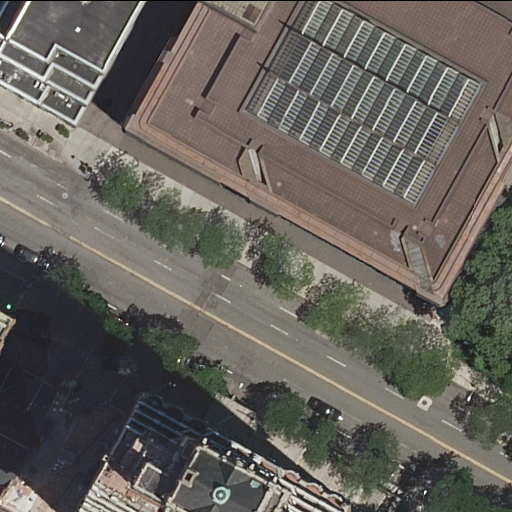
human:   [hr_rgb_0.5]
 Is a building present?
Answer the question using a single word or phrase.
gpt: yes

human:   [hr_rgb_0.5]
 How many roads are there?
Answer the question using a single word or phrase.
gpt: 6

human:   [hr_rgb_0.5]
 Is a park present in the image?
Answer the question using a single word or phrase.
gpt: yes

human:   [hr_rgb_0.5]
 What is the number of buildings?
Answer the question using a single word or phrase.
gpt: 5

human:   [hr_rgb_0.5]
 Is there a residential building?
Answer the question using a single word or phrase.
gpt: yes

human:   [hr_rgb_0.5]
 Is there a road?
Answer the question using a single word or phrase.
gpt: yes

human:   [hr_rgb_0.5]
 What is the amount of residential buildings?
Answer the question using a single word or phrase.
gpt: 4

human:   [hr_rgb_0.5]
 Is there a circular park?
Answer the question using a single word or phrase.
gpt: no

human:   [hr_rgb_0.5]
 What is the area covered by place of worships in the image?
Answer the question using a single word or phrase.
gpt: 298m2

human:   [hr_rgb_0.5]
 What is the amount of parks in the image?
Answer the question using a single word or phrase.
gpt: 1

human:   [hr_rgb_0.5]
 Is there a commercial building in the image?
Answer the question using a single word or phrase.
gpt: yes

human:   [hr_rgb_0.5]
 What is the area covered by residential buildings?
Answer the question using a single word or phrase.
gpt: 1769m2

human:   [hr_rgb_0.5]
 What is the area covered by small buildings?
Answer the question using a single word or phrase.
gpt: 0m2

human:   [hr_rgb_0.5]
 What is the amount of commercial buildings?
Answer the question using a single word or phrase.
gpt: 1

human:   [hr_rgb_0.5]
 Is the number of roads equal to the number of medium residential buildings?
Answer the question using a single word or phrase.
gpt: no

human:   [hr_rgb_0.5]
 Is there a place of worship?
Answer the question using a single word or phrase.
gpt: yes

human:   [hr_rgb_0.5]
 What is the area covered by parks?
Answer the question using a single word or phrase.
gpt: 257m2

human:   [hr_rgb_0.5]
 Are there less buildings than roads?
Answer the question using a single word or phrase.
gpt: yes

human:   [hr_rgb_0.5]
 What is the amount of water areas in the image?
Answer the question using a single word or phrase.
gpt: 0

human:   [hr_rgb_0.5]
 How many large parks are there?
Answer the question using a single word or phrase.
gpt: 0

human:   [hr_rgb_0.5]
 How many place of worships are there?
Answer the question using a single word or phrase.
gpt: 1

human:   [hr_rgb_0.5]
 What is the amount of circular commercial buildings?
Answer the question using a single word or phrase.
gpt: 0

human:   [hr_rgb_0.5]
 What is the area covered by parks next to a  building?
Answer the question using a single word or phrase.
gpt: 257m2

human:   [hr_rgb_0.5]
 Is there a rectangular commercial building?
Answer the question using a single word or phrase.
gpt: yes

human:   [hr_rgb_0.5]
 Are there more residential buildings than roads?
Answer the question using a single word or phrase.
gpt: no

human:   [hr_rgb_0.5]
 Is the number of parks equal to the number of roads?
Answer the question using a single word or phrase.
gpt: no

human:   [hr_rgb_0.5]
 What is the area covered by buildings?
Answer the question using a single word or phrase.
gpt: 4984m2

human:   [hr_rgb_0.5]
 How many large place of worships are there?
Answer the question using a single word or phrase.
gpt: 0

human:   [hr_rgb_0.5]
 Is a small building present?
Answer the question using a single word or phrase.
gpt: no

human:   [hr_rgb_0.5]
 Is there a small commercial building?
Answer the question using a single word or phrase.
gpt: no

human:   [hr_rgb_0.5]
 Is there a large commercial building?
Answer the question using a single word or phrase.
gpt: yes

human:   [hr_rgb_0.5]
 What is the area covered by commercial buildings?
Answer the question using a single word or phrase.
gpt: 3215m2

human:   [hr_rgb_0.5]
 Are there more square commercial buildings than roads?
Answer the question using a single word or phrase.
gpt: no

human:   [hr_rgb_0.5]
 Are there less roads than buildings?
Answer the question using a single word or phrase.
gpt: no

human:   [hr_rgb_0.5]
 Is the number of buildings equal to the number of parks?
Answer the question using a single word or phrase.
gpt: no

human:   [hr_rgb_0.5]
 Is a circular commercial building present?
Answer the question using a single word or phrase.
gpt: no

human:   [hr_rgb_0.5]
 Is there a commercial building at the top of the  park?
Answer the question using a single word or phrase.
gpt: no

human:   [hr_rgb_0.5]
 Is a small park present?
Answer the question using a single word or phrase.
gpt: no

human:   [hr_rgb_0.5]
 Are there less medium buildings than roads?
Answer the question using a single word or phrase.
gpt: yes

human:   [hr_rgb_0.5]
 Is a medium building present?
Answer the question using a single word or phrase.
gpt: yes

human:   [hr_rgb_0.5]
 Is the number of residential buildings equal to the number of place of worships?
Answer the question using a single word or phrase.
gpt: no

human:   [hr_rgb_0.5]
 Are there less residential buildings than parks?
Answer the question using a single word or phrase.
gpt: no

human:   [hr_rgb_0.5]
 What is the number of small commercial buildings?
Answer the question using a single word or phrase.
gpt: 0

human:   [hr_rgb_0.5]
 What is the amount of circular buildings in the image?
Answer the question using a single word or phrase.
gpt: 0

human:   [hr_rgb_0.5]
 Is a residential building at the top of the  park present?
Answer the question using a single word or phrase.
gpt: yes

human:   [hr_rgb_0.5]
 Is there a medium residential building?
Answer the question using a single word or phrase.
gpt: yes

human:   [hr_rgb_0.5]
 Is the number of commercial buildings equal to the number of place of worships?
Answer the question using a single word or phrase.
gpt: yes

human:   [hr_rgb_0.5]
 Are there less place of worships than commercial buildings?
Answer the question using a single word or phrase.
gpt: no

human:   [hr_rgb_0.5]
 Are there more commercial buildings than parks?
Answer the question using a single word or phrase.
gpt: no

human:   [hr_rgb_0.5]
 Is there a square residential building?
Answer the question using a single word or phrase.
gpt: no

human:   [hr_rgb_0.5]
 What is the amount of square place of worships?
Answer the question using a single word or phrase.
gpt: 0

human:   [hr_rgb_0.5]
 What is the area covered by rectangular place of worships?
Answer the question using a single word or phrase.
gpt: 298m2

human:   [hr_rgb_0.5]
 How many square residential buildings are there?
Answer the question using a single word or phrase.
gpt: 0

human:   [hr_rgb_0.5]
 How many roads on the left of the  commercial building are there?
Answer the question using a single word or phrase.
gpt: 0

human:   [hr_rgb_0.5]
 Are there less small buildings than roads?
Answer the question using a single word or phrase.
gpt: yes

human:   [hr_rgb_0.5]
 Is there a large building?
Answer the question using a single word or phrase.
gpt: yes

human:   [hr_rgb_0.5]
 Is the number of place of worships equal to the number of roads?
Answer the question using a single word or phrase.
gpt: no

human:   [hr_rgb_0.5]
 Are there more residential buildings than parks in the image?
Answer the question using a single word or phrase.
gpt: yes

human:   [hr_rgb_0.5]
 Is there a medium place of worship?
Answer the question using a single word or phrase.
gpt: yes

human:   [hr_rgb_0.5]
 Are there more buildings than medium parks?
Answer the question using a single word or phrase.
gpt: yes

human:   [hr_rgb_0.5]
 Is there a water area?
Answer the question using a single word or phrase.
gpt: no

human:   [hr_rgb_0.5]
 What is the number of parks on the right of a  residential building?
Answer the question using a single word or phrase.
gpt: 1

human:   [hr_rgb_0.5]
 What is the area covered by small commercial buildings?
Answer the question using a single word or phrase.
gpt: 0m2

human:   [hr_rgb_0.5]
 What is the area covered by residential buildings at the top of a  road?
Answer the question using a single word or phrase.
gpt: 139m2